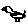
Label: bird